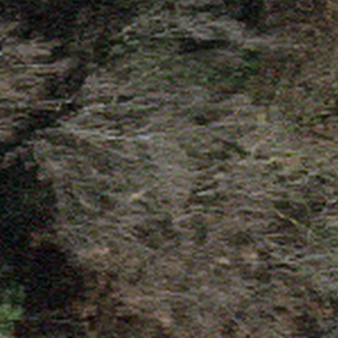
Label: other